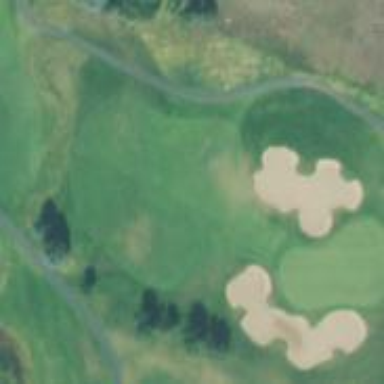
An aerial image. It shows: Golf fairway in the image.